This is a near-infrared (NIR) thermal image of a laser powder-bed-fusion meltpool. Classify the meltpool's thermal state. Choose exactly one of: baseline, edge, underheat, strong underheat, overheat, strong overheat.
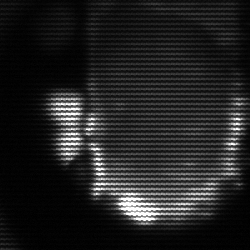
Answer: baseline